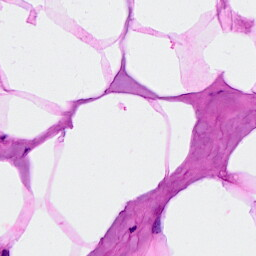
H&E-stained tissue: Breast